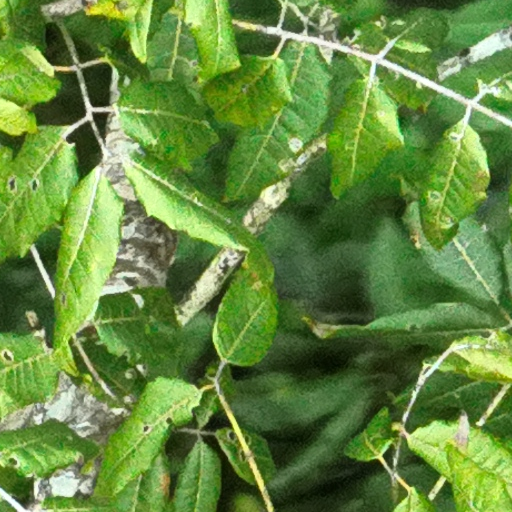
Species: Astronium graveolens
GBIF accepted scientific name: Astronium graveolens
Crown area (m\u00b2): 236.038